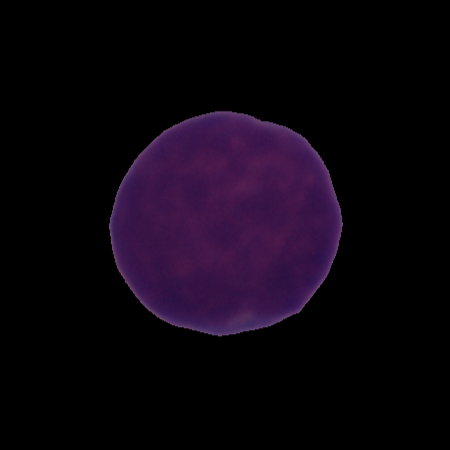
Label: cancer